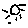
Label: sun